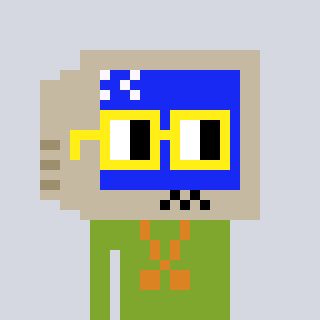
a pixel art character with square yellow glasses, a old monitor-shaped head and a slimegreen-colored body on a cool background